Question: I don't know how to use some Roboto character in my Textview.
I tried to copy paste character from the character table to eclipse (Roboto is also in my ubuntu), it works for some one but for all...
The greek 'k' works, but the greek 'h' do not print anything, ..
What is the good way to use all special characters in an android project please?

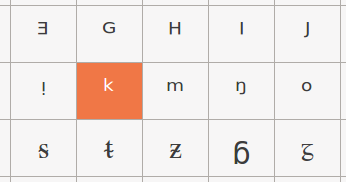
Answer: You probably need to use the unicode values of those characters vs copying pasting them from somewhere...
E.g:
Get the unicode value of a character (using LibreOffice for example), and use that in your strings.xml with the '\u' prefix:
'''
<string name="special_characters">\u03bb \u03ba \u03bc \u03be - special greek characters</string>
'''
See my screenshot (using Roboto-Black.ttf)